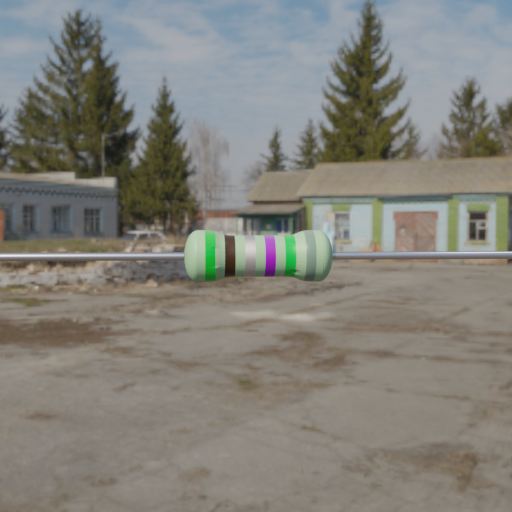
Resistor colour bands (in order): green, black, silver, violet, green, gray